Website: walmart
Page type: payment
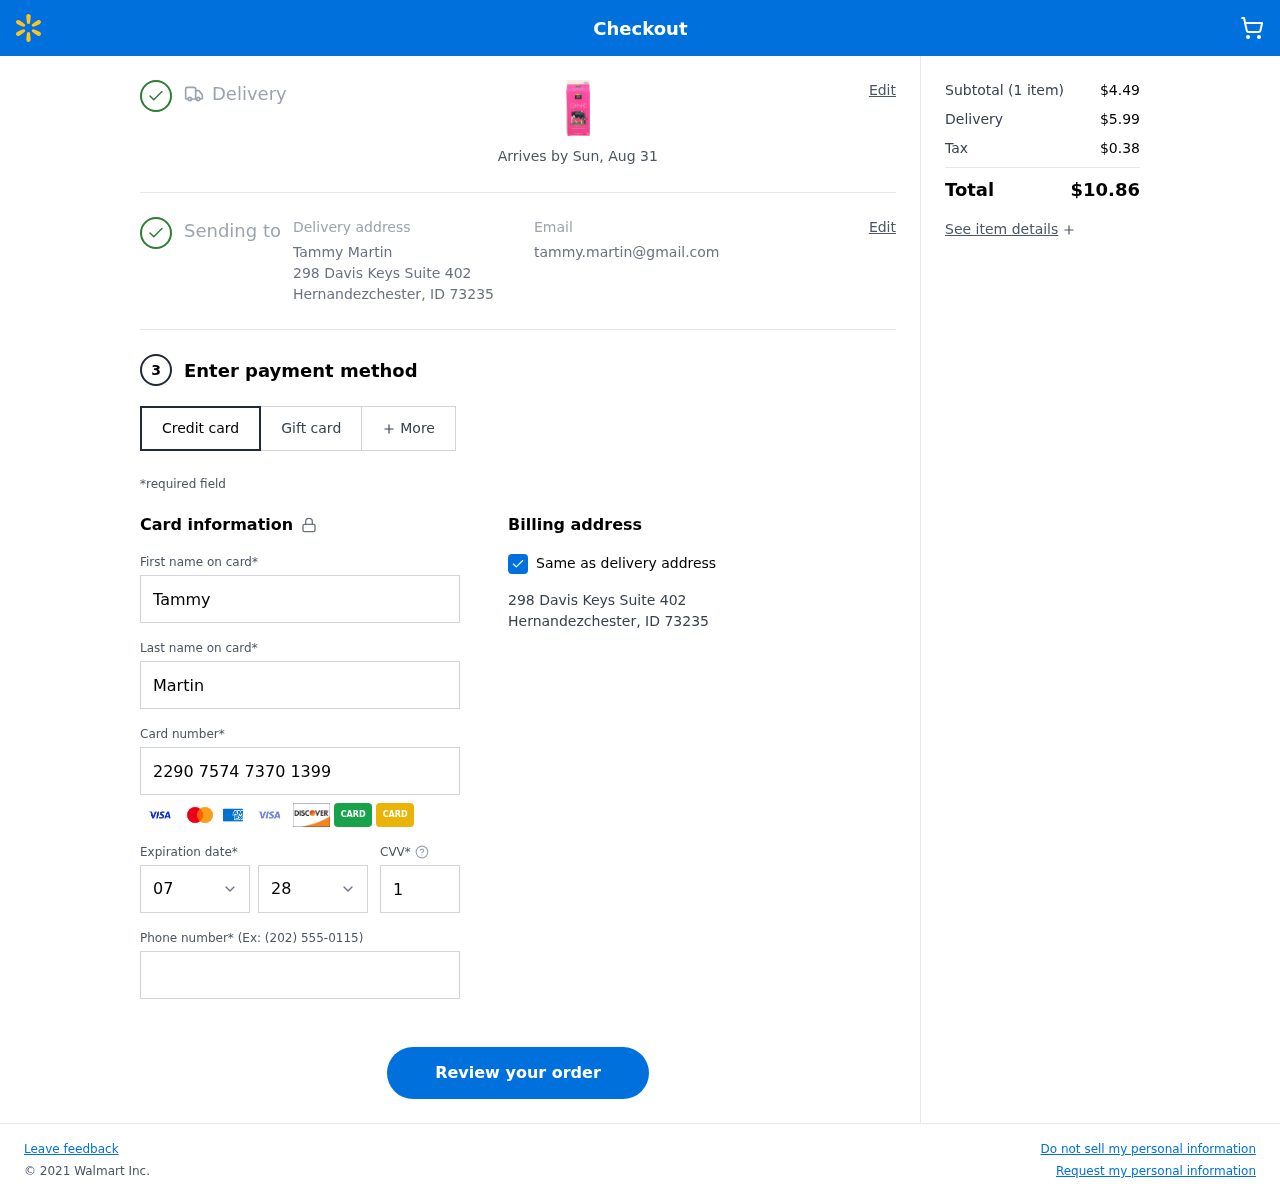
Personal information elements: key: PII_CARD_CVV
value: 141
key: PII_CARD_EXPIRY_MONTH
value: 07
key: PII_CARD_EXPIRY_YEAR
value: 28
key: PII_CARD_NUMBER
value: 2290 7574 7370 1399
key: PII_CITY
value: Hernandezchester
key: PII_EMAIL
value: tammy.martin@gmail.com
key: PII_FIRSTNAME
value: Tammy
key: PII_FULLNAME
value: Tammy Martin
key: PII_LASTNAME
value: Martin
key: PII_PHONE
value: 6419822414
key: PII_POSTCODE
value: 73235
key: PII_STATE_ABBR
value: ID
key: PII_STREET
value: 298 Davis Keys Suite 402
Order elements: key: ORDER_DELIVERY_DATE
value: Arrives by Sun, Aug 31
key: ORDER_NUM_ITEMS
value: (1 item)
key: ORDER_SUBTOTAL
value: $4.49
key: ORDER_SHIPPING_COST
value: $5.99
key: ORDER_TAX
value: $0.38
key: ORDER_TOTAL
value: $10.86